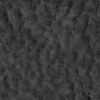
Label: not_dusty